Question: I have a stream that is reading the response from a site. I am then saving that stream to text in a text file.
If I then run it again and compare the string from the same site and the text saved in the file it thinks they are different.
When I compare the two strings in a diff tool like WinMerge it find differences at apparently identical points.
What is happening? They are both using the default UTF8 encoder.
I appreciate this may be difficult to follow so I have written a working example for you.
Here is an example:
'''
var request = WebRequest.Create("http://www.google.com");
using (var response = request.GetResponse())
using (var body = response.GetResponseStream())
using (var googReader = new StreamReader(body))
using (var googFileStream = File.Open("goog.txt", FileMode.OpenOrCreate))
using (var fileReader = new StreamReader(googFileStream))
{
var googText = googReader.ReadToEnd();
var fileText = fileReader.ReadToEnd();
if (!string.Equals(googText, fileText))
{
googFileStream.Dispose();
using (var msnWriter = new StreamWriter(File.Open("goog.txt", FileMode.Create)))
{
msnWriter.Write(googText);
}
}
}
'''
Here is the apparent 'difference' as reported by WinMerge. It is apparently at the point between html; charset:

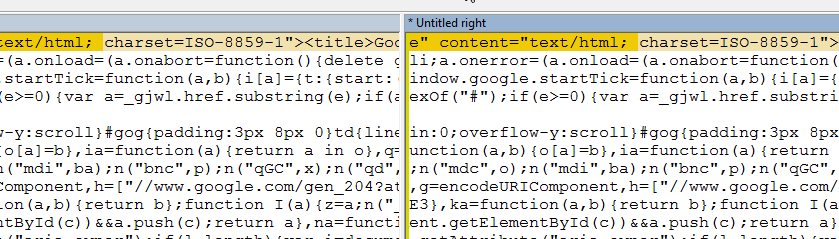
Answer: Your code seems fine. It's just that 'Google' actually returns different contents every time you send a request to it. Other than that you might try simplifying your code and use a site which doesn't return different contents everytime:
'''
var file = "goog.txt";
using (var client = new WebClient())
{
var data = client.DownloadString("http://www.google.com");
if (!File.Exists(file) || !string.Equals(File.ReadAllText(file), data))
{
File.WriteAllText(file, data);
}
}
'''